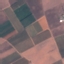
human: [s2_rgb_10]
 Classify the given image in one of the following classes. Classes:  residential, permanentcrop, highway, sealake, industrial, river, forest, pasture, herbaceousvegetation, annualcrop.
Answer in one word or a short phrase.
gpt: PermanentCrop